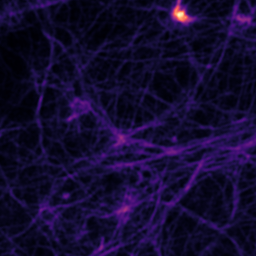
Label: Super-resolution F-actin image